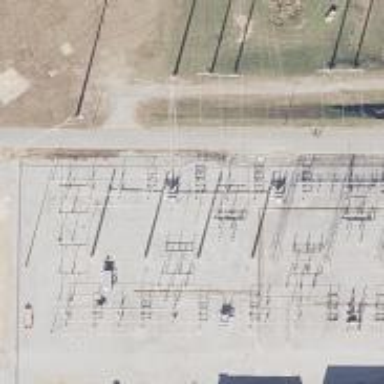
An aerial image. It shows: Switch for power supply.